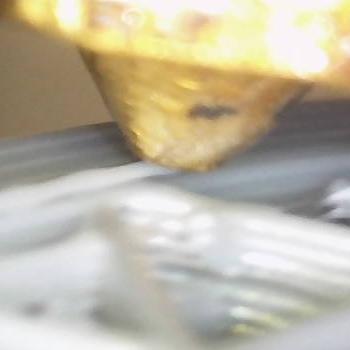
Flow rate: 33%